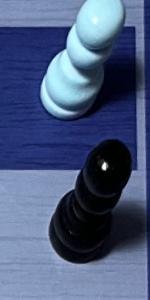
Label: Pawn_Black